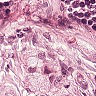
Metastatic tissue present: yes